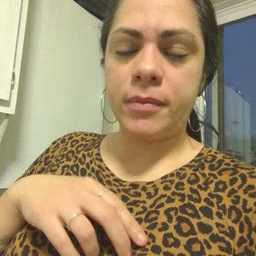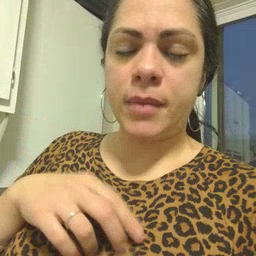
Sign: kitty